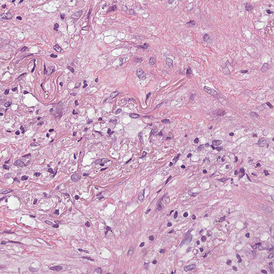
Tumor epithelial tissue: no
Tumor-associated stroma tissue: yes
Normal tissue: no